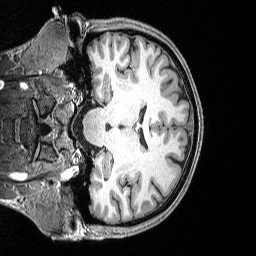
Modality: T1w
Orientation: coronal
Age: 34
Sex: male
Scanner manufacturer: siemens
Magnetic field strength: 3 T
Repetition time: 2.3 s
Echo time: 0.00298 s